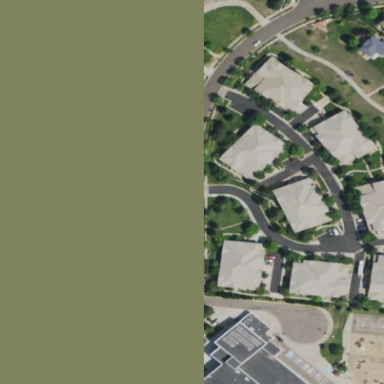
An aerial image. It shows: Condominium within residential area.